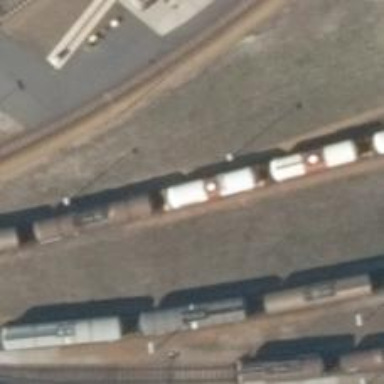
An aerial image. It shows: Railway yard.